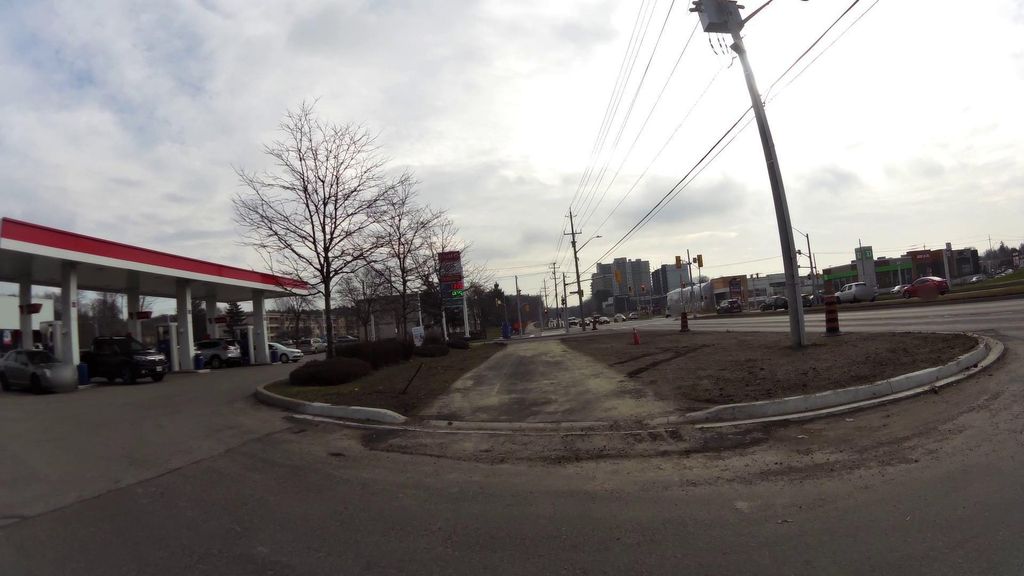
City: kitchener-waterloo